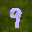
Label: 9